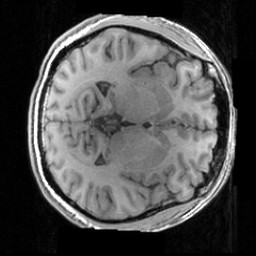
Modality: T1w
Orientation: axial
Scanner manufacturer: siemens
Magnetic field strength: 3 T
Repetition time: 1.63 s
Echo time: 0.00311 s